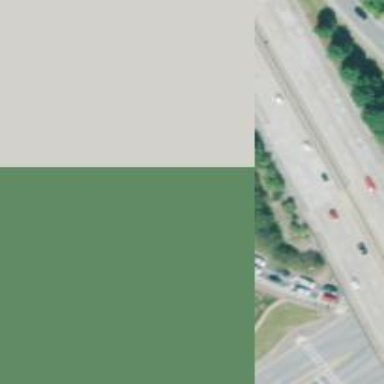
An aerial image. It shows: Motorway link.